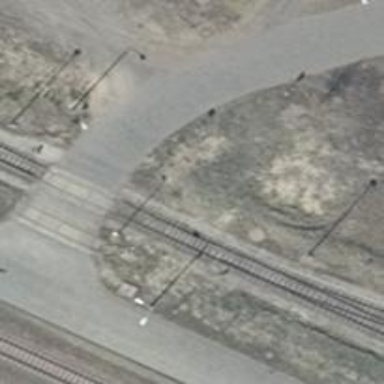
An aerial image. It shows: Railway switch.